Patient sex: M
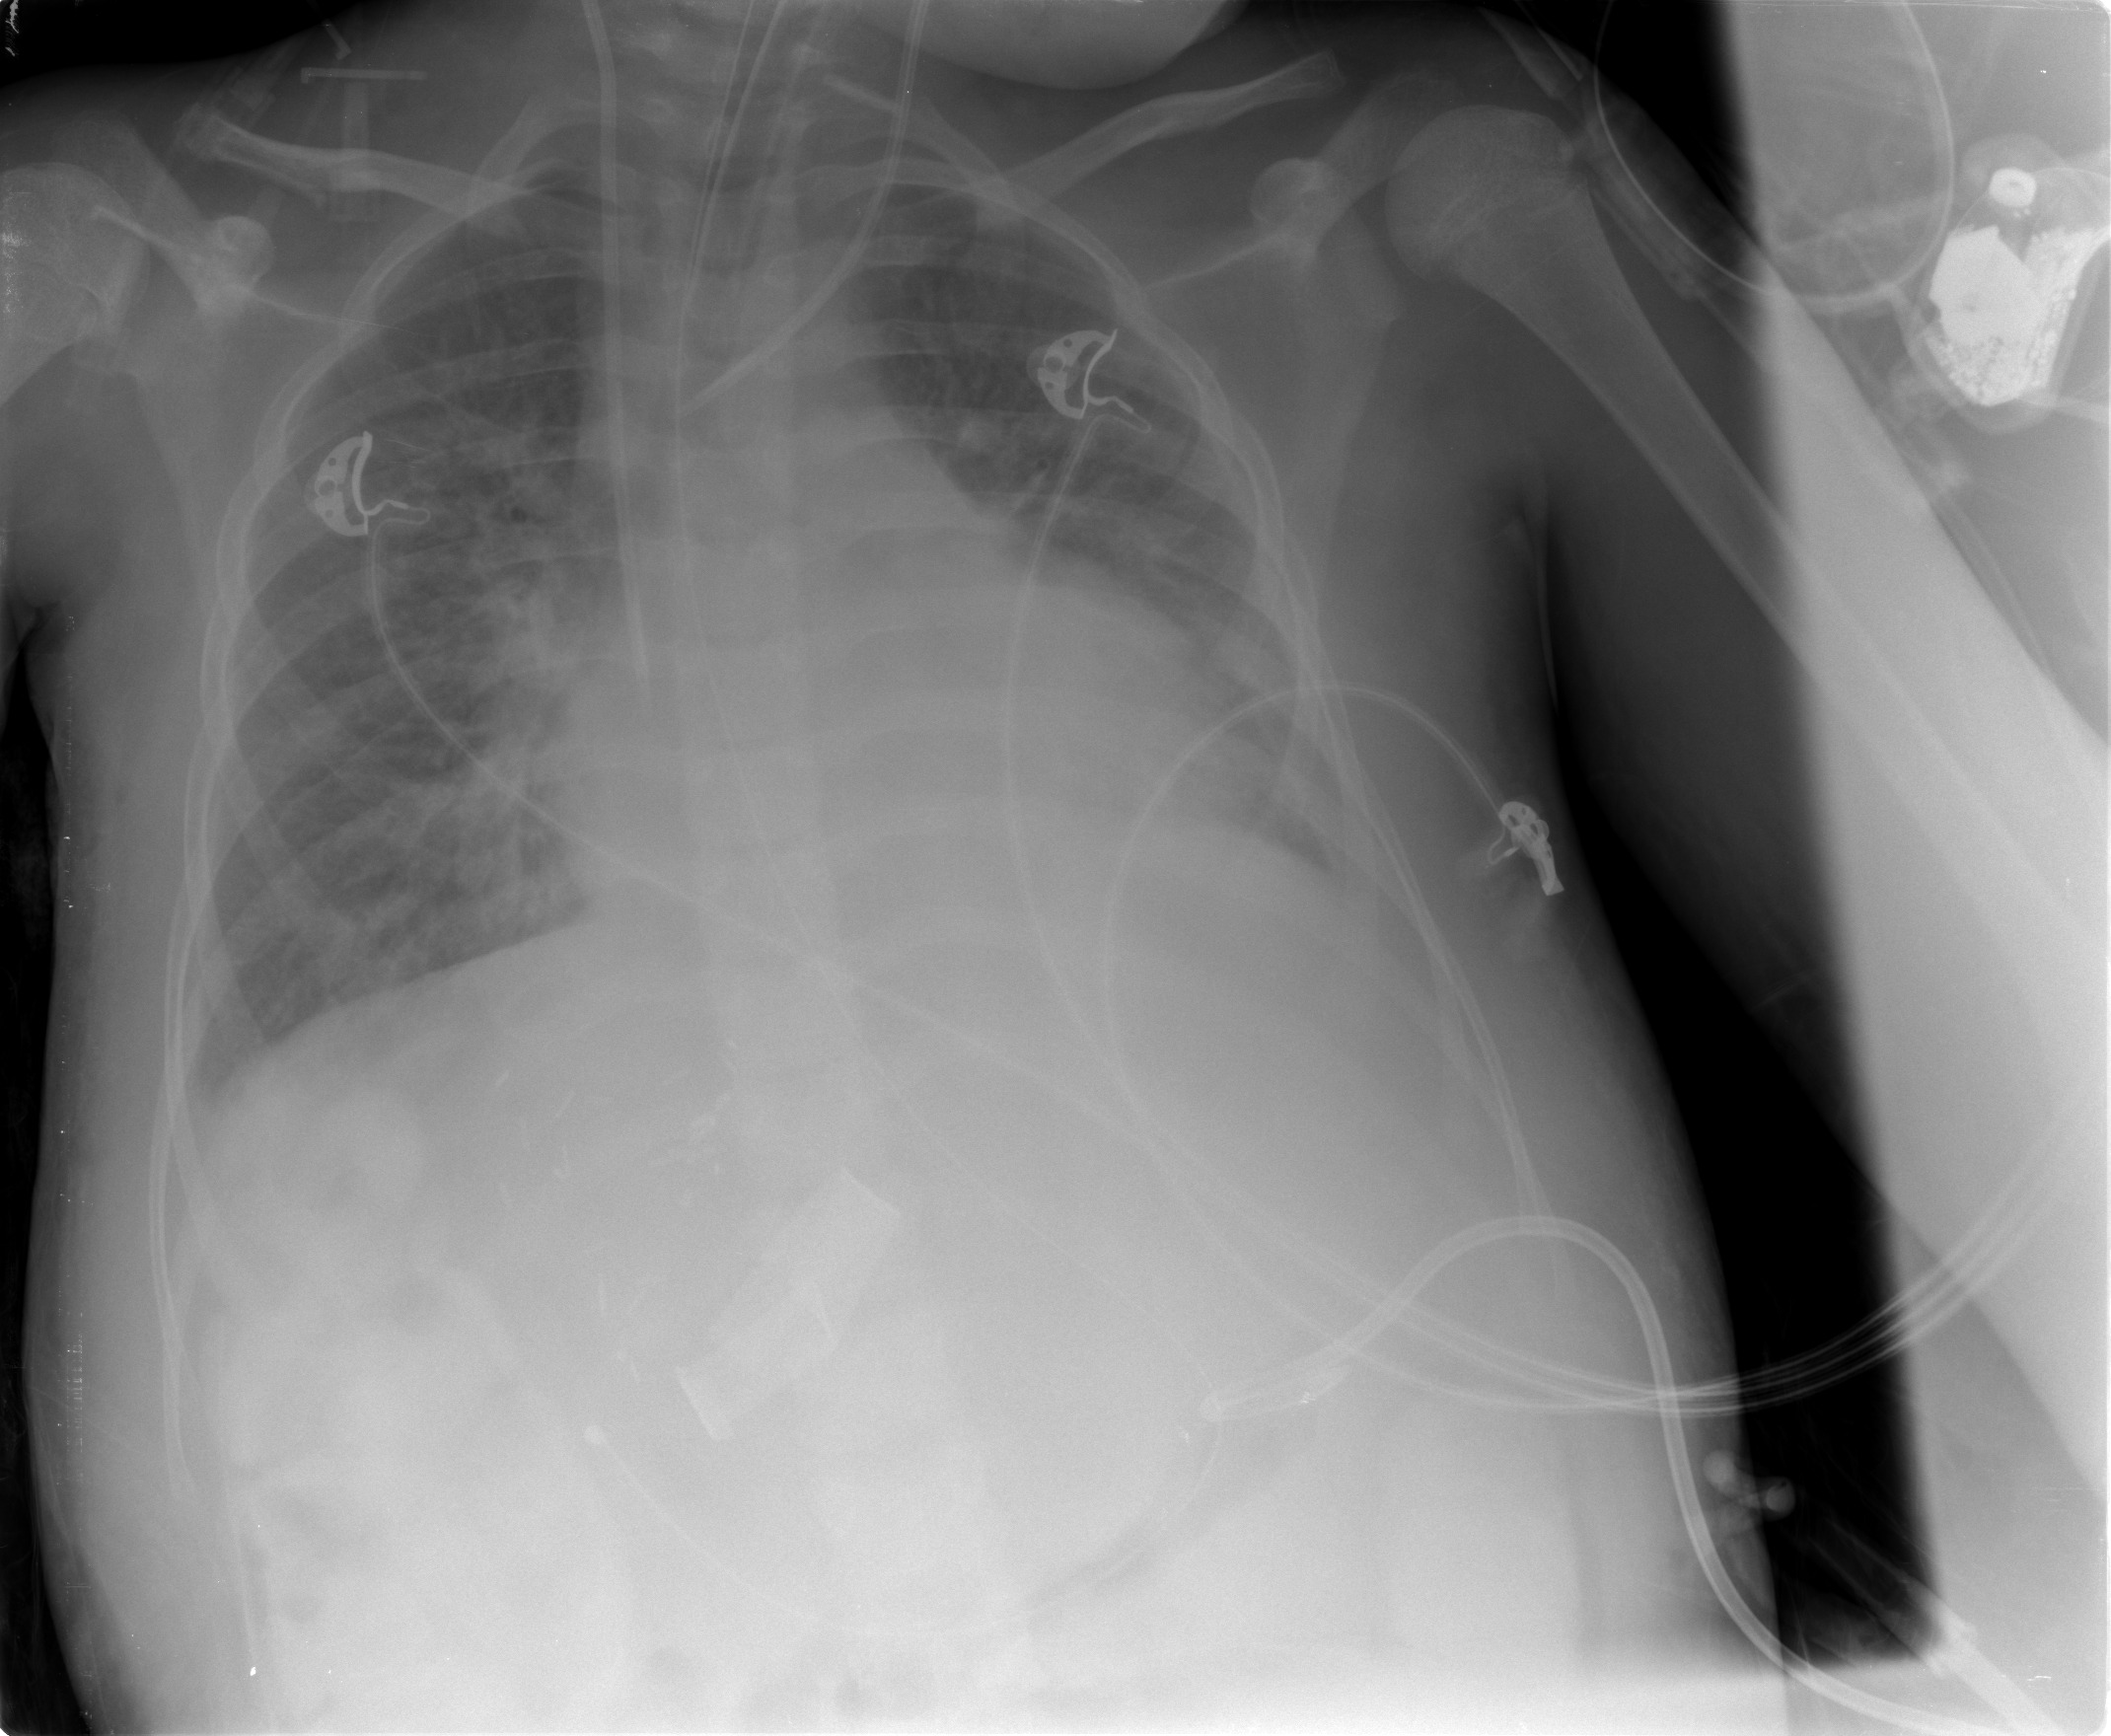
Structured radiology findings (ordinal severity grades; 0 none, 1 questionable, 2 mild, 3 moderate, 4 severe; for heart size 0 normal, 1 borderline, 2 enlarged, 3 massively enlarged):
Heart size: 1
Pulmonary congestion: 2
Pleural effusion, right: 2
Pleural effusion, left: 2
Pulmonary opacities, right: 3
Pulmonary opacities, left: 3
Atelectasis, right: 2
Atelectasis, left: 2